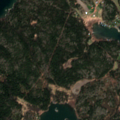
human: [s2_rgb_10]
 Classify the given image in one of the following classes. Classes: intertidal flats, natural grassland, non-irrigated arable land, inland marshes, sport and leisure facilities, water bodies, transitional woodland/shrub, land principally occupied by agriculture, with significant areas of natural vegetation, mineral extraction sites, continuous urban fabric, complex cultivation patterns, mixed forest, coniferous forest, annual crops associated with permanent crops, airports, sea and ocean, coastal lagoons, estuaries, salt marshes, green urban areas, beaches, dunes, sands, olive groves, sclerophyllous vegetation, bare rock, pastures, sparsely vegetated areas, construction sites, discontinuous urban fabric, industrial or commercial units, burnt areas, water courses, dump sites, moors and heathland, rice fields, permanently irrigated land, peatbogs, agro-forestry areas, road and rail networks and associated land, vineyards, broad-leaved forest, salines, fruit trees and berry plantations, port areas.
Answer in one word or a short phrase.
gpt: coniferous forest, mixed forest, sea and ocean